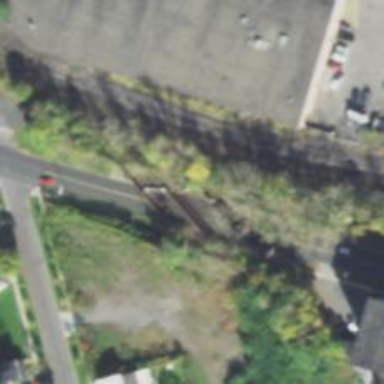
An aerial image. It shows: Abandoned railway.